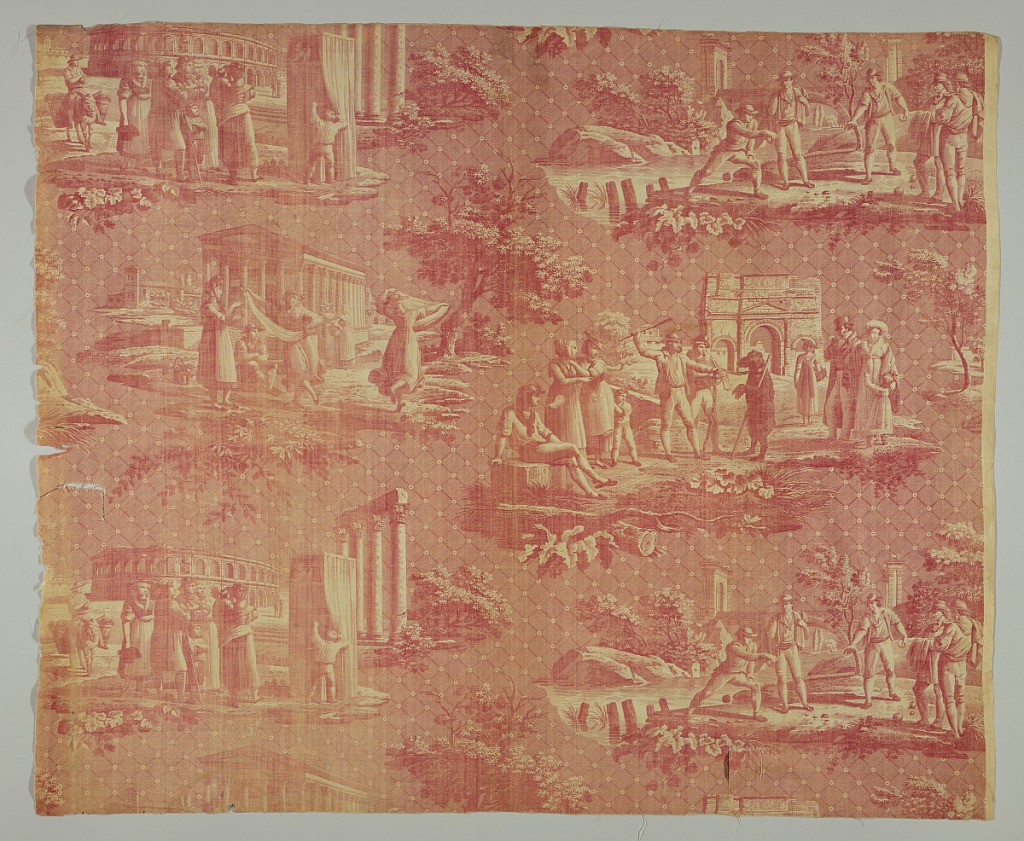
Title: Les Monuments du Midi
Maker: Oberkampf & Cie., Jouy-en-Josas, France, 1759–1815
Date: ca. 1810
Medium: cotton Technique: printed by engraved roller on plain weave
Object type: Textile
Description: Four country scenes on a grid background.